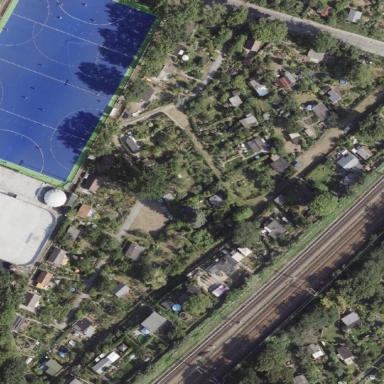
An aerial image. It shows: Allotments area.